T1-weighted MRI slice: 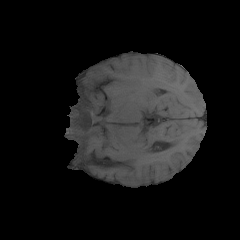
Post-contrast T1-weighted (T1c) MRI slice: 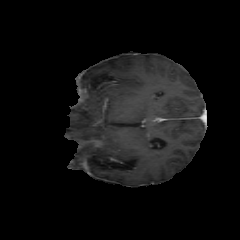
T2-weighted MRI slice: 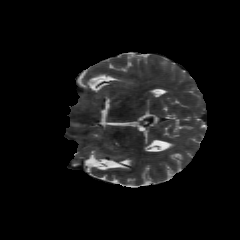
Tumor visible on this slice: yes